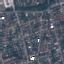
Land use / land cover class: Residential